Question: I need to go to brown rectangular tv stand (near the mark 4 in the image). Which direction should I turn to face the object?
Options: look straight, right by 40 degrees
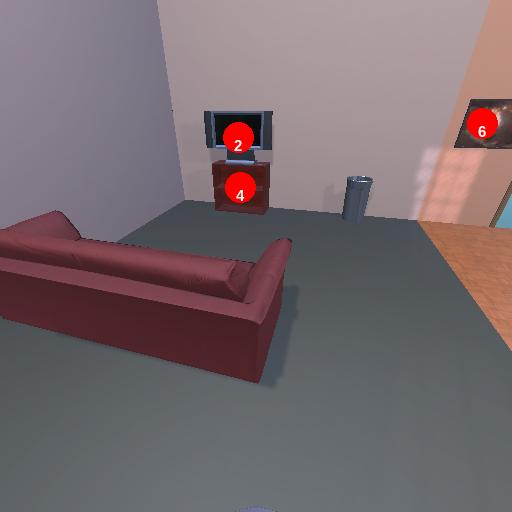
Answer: look straight